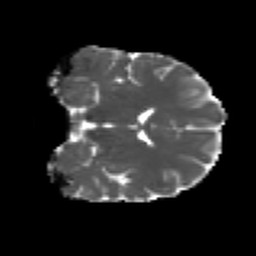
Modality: MD
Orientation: coronal
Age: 28
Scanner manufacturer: siemens
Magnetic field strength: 3 T
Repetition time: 4.52 s
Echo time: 0.084 s